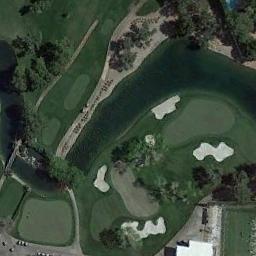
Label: golf_course